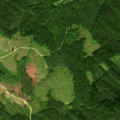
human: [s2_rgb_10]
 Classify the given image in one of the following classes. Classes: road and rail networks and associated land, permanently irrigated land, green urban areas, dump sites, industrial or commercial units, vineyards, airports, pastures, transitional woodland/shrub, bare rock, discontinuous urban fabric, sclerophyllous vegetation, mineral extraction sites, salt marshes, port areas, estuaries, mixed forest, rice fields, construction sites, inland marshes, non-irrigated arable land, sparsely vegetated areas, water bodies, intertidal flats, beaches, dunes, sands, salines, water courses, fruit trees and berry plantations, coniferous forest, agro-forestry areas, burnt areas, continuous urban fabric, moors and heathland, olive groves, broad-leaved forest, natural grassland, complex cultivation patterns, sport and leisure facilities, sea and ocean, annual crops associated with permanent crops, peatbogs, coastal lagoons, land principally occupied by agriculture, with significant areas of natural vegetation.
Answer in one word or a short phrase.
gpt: coniferous forest, mixed forest, transitional woodland/shrub